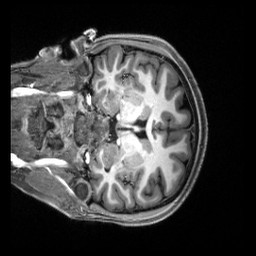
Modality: T1w
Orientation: coronal
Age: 18
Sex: female
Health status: healthy
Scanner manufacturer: siemens
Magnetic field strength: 3 T
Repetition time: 2.5 s
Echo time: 0.00222 s